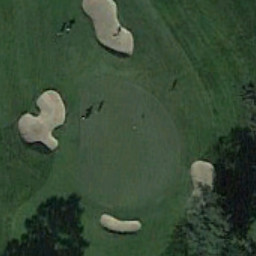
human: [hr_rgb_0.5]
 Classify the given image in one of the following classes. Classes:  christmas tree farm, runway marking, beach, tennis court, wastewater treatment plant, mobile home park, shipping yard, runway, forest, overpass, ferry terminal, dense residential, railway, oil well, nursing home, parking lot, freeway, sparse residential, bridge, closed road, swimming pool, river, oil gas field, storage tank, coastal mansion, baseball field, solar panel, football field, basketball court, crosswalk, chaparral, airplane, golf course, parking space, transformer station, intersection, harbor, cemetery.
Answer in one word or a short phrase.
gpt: golf course